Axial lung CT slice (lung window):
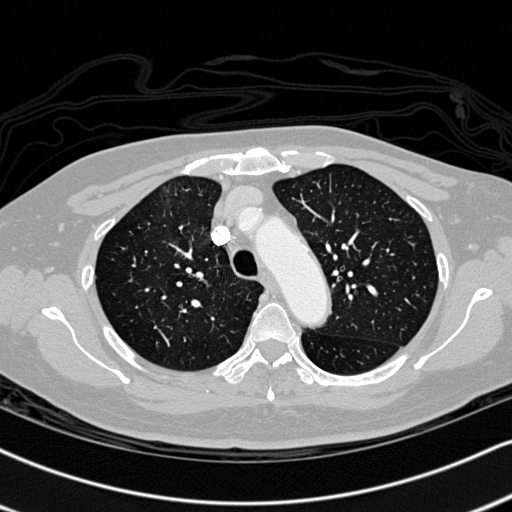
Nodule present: no